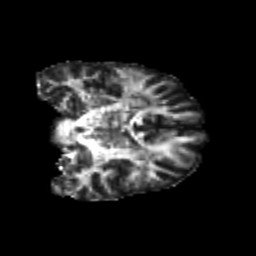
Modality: FA
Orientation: coronal
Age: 20
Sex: female
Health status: healthy
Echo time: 0.074 s